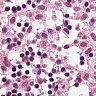
Metastatic tissue present: no